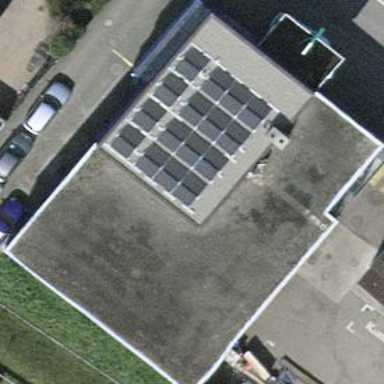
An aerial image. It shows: Flat-roofed building that operates as car repair shop.